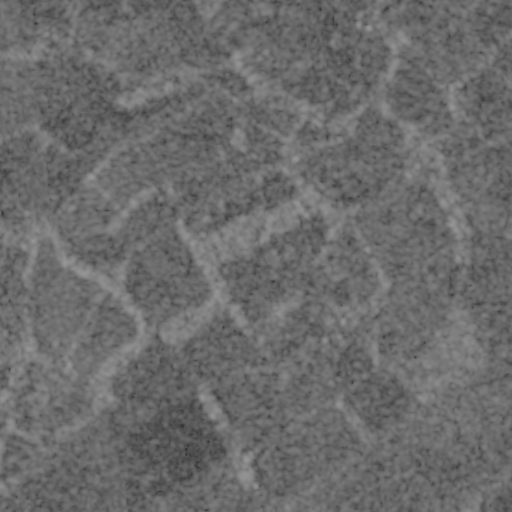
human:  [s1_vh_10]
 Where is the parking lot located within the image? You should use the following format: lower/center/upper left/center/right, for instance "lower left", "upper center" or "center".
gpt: The parking lot is located in the upper center of the image.
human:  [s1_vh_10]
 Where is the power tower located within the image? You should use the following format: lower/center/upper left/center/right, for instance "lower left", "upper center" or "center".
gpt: The power tower is located in the left of the image.
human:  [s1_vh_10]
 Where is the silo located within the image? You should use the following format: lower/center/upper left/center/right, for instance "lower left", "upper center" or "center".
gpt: The silo is located in the lower left of the image.
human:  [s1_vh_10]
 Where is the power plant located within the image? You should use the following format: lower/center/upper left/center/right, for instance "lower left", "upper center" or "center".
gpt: There is no power plant in the image.

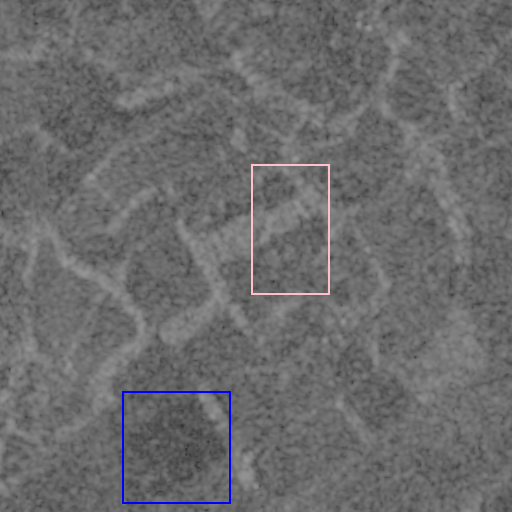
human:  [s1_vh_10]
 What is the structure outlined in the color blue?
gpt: The structure outlined in blue is a crop field.
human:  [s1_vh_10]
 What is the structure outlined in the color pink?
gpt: The structure outlined in pink is a park.
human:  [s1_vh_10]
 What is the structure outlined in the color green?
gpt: There is no green outline.